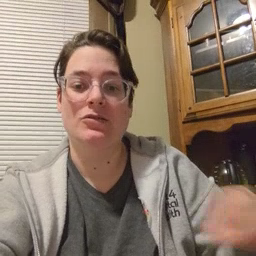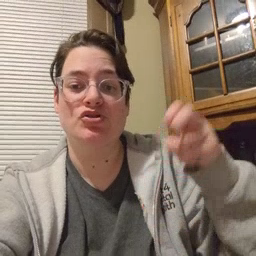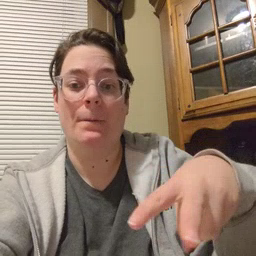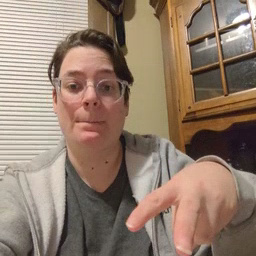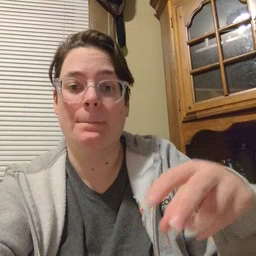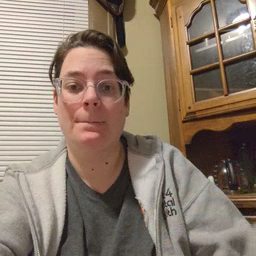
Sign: jump